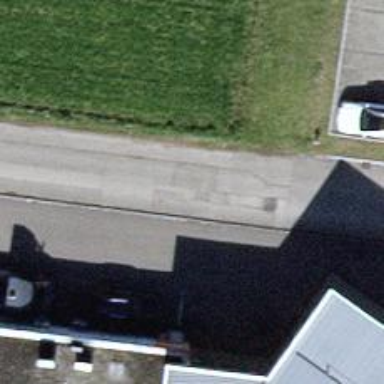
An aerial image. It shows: Asphalt road in residential area.